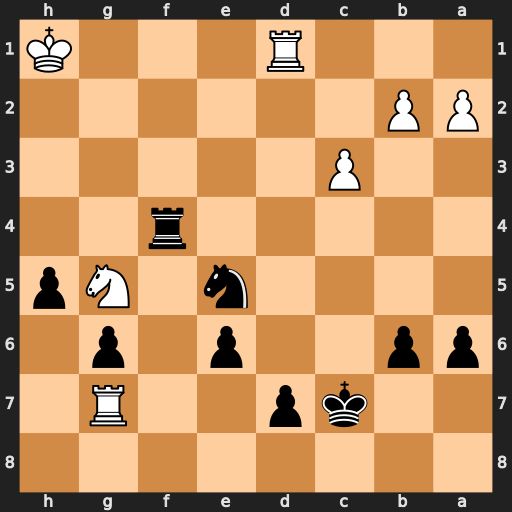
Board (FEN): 8/2kp2R1/pp2p1p1/4n1Np/5r2/2P5/PP6/3R3K
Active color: b
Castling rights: -
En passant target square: -
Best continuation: Rh4+ Kg1 Rg4+ Kf1 Rxg5